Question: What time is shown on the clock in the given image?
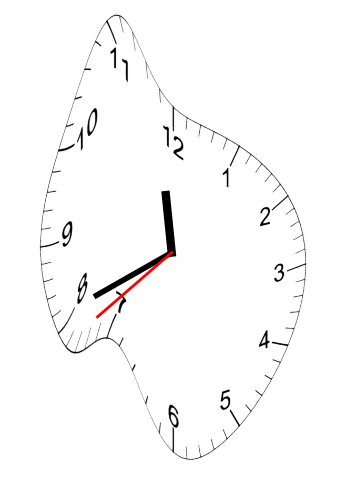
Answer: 11:40:38